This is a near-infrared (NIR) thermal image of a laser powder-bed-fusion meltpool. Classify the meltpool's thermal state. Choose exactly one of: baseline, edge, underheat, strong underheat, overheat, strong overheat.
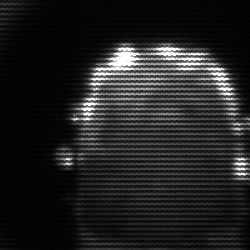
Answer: baseline